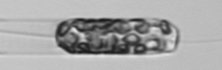
Label: Ditylum_brightwellii